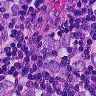
Metastatic tissue present: yes